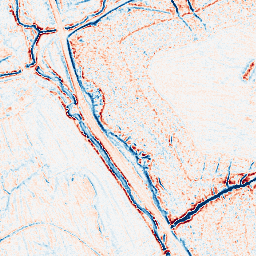
Category: edge_preserving
Decomposition family: anisotropic_diffusion
Decomposition parameters: iterations: 10
kappa: 100
gamma: 0.1
Upsampling method: sinc_hamming
Upsampling parameters: scale: 2
kernel_size: 4
Upsampling scale: 2